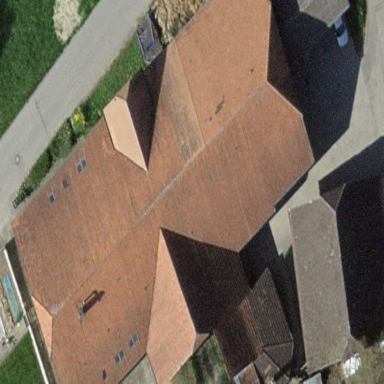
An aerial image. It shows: Farm building.